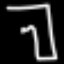
Label: pants